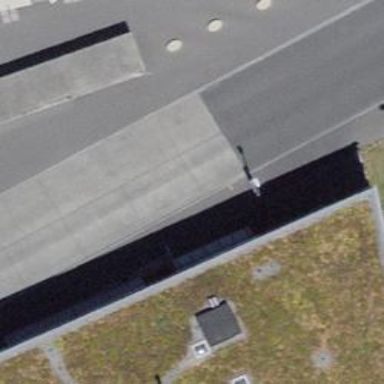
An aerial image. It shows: Bus stop with sheltered platform for public transport.